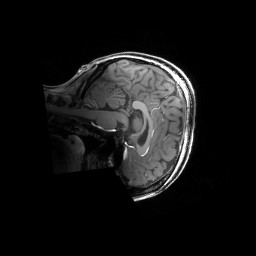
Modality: T1w
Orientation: sagittal
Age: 27
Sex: female
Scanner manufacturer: siemens
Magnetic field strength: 6.98 T
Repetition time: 2.37 s
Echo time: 0.00231 s